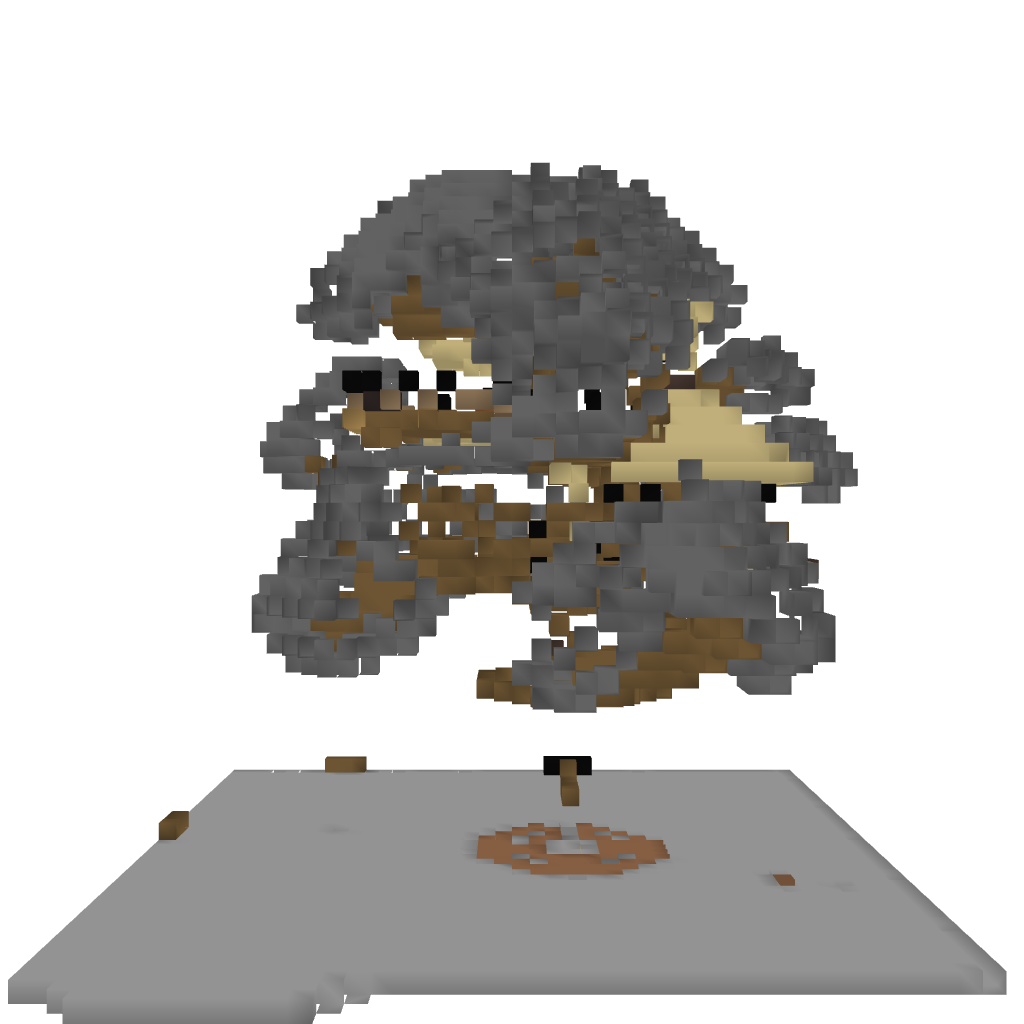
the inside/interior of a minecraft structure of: Tree House v1